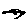
Label: moon